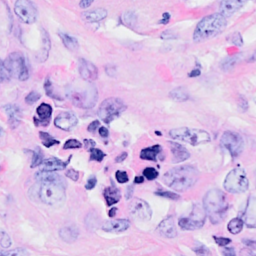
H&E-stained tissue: Breast